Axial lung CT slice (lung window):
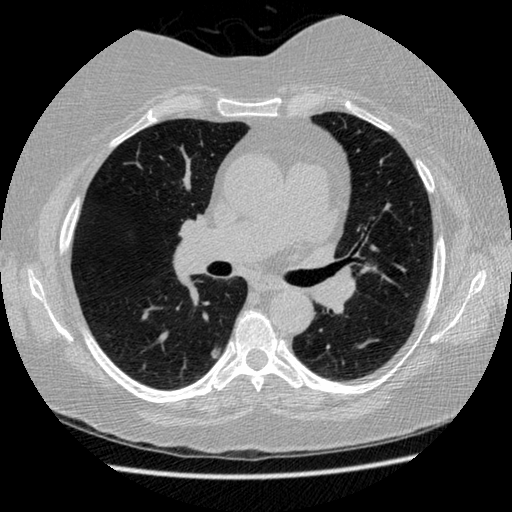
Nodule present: yes
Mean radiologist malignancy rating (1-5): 2.667